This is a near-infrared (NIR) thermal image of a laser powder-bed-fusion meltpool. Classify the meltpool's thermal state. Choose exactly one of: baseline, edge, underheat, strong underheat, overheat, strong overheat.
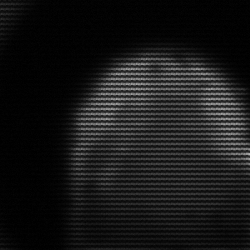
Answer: edge